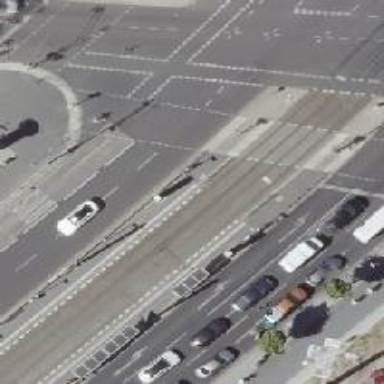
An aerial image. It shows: Tram stop.